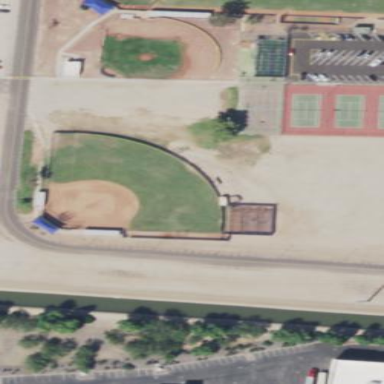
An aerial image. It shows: Softball pitch for leisure and sport activities.